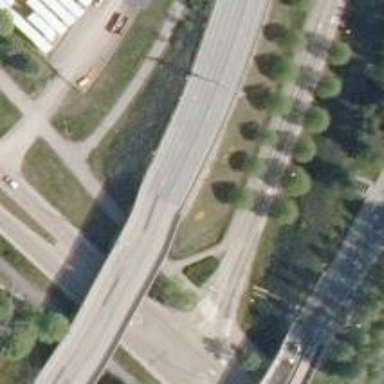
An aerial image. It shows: Secondary road with asphalt surface and embankment.